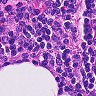
Metastatic tissue present: no